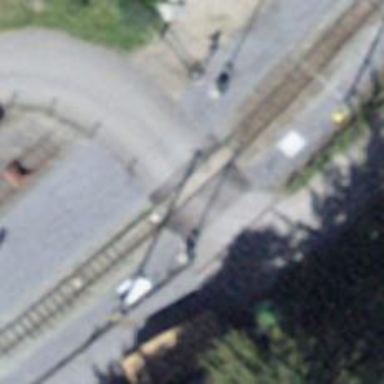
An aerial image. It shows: Level crossing on the railway with lights and full barrier.